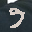
Label: 9